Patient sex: F
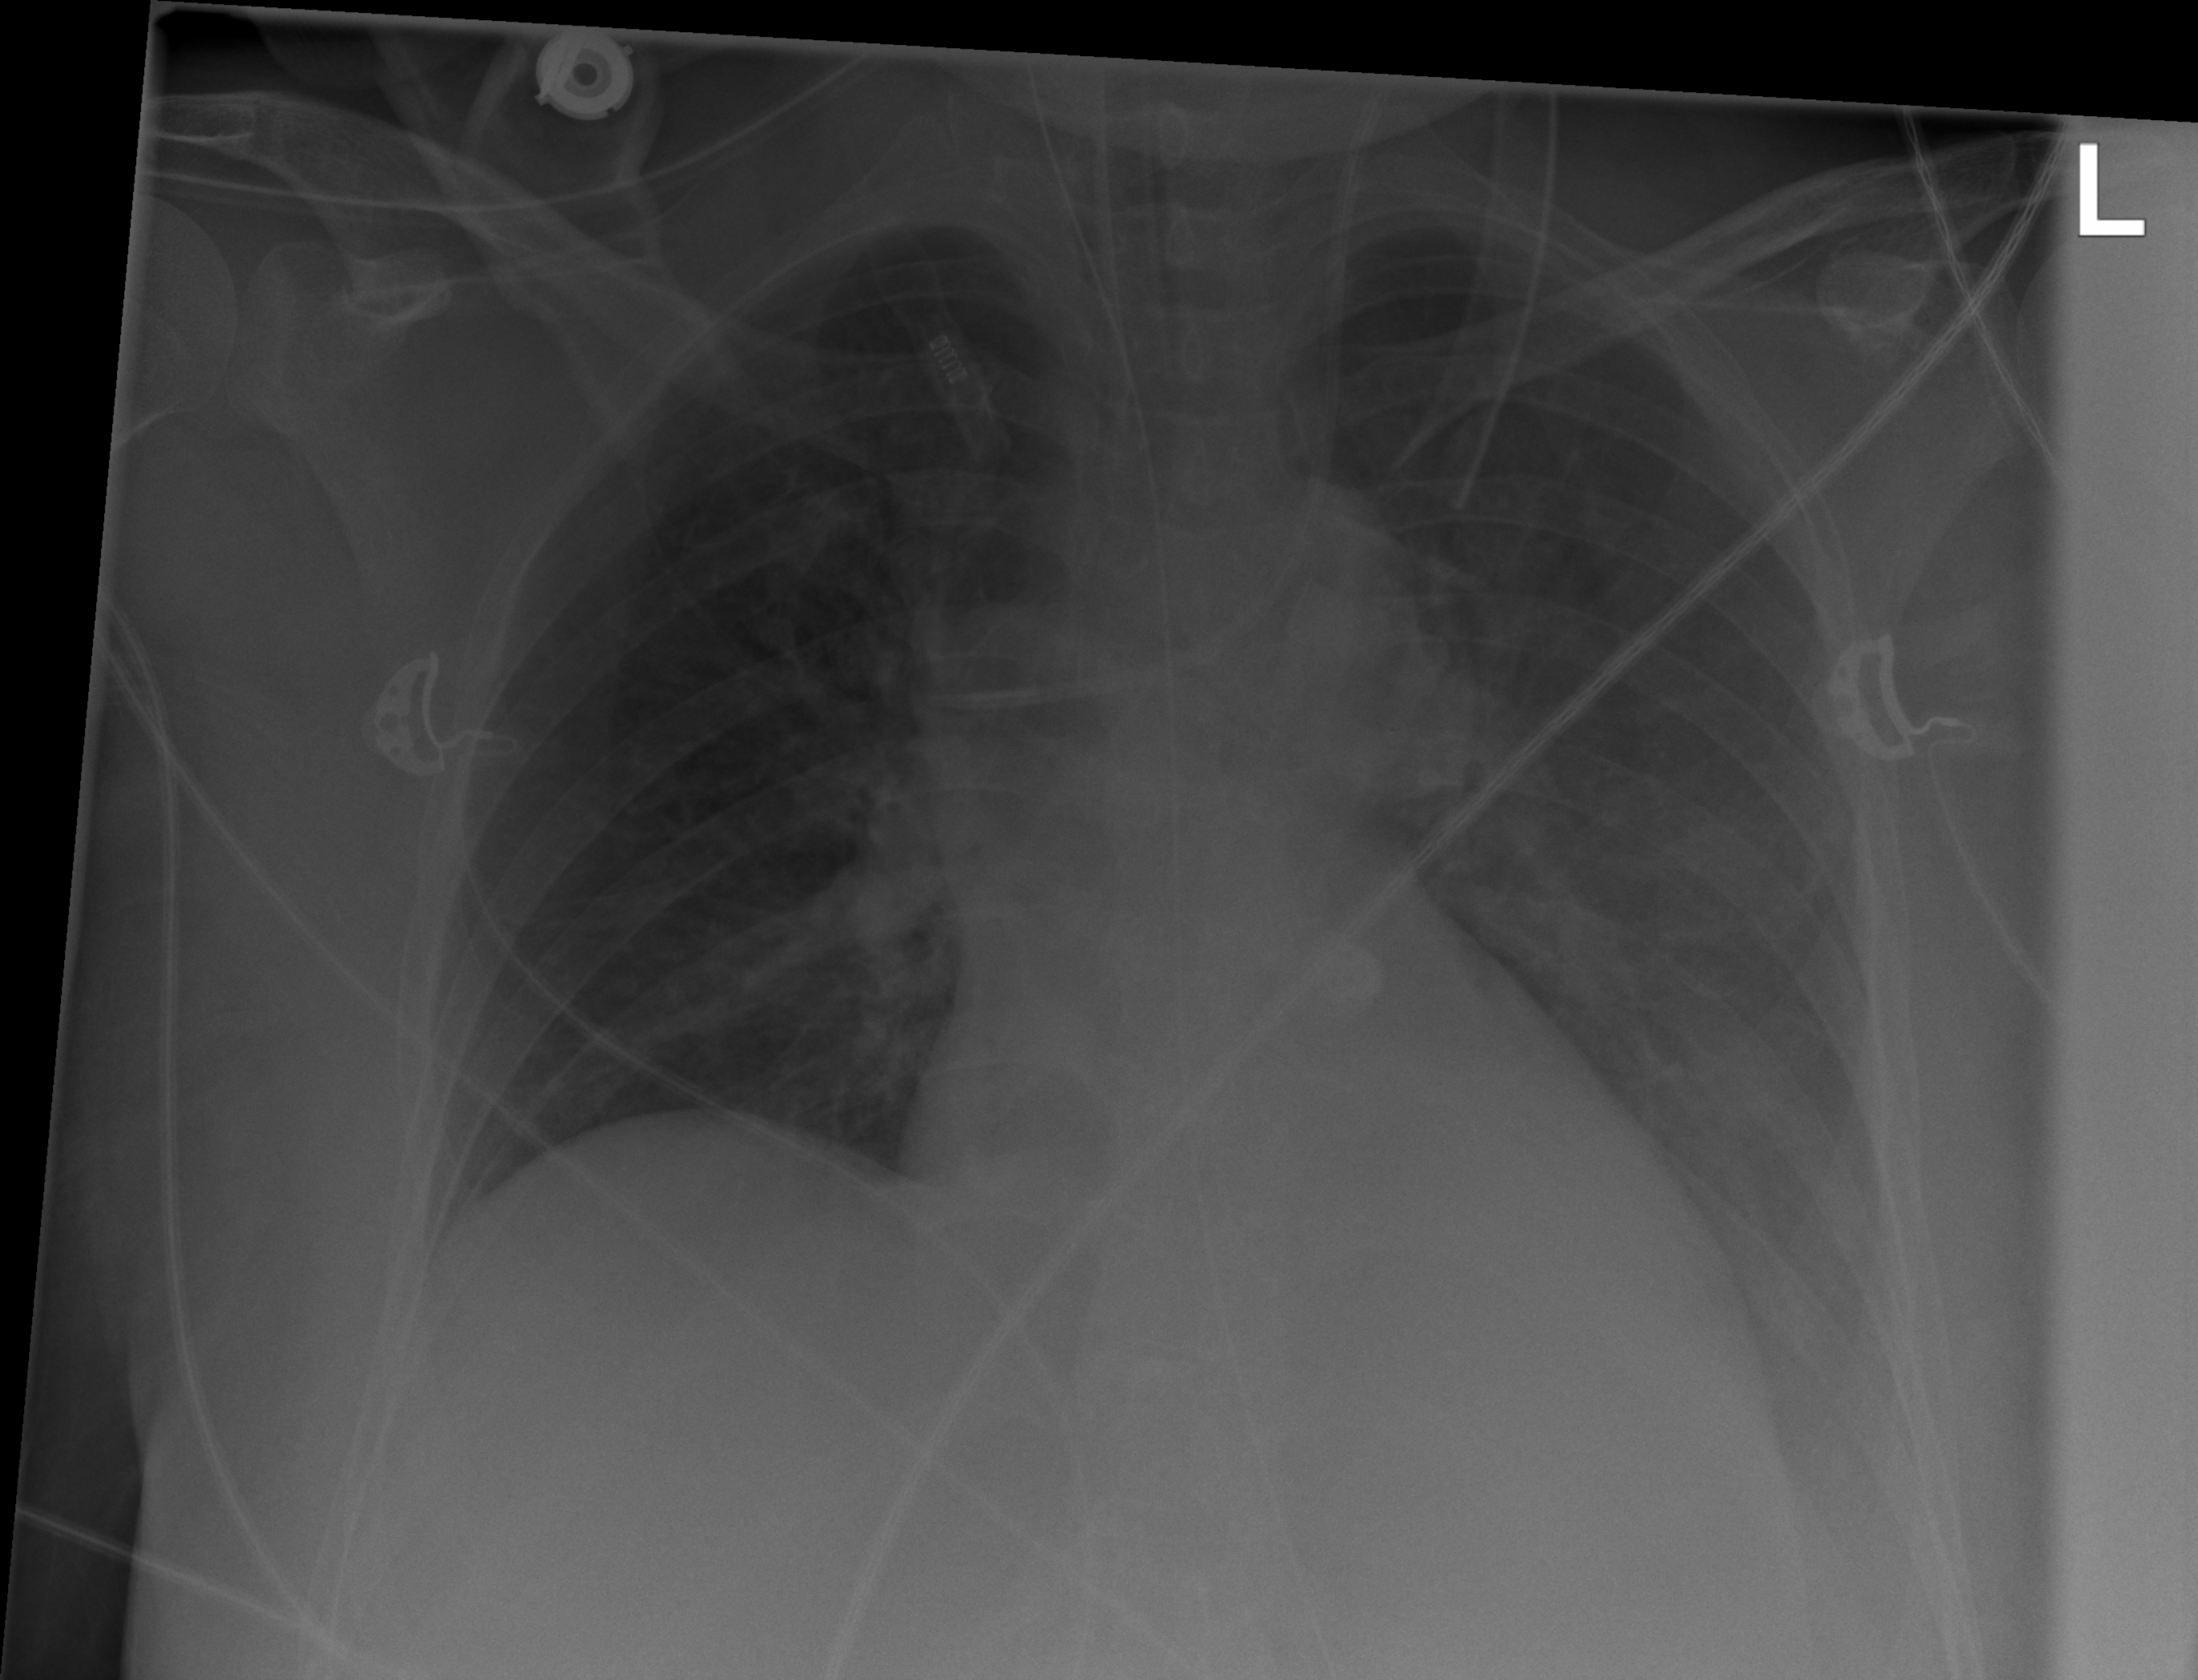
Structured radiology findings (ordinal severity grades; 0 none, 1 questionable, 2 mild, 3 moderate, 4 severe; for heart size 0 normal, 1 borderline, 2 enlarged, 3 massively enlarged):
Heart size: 1
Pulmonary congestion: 0
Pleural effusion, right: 0
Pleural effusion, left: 2
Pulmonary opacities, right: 0
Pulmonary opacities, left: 1
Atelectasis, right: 0
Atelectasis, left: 2